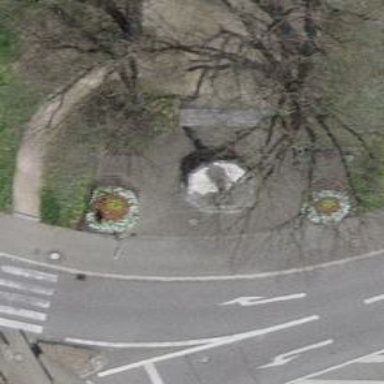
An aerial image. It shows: Fountain.